Question: Basically I would like to get an effect like this shown in the picture. The horizontal line on both sides of a TextView. How can I do this?

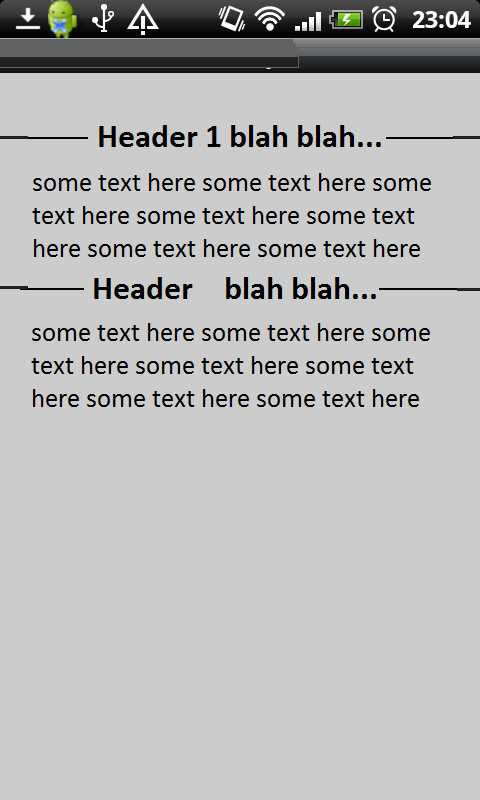
Answer: '''
<View
android:id="@+id/hline1"
android:layout_width="fill_parent"
android:layout_height="5dip"
android:layout_marginBottom="2dp"
android:layout_marginTop="10dp"
android:background="#000000" />
'''
'''
<?xml version="1.0" encoding="utf-8"?>
<RelativeLayout xmlns:android="http://schemas.android.com/apk/res/android"
android:layout_width="match_parent"
android:layout_height="match_parent"
android:background="#FFFFF0"
android:orientation="vertical" >
<View
android:id="@+id/hline1"
android:layout_width="fill_parent"
android:layout_height="5dip"
android:layout_marginBottom="2dp"
android:layout_marginTop="10dp"
android:layout_toLeftOf="@+id/header1"
android:background="#000000" />
<TextView
android:id="@+id/header1"
android:layout_width="wrap_content"
android:layout_height="wrap_content"
android:layout_centerHorizontal="true"
android:text=" Header "
android:textColor="#000000"
android:textSize="20dp"
android:textStyle="bold" />
<View
android:id="@+id/hline2"
android:layout_width="fill_parent"
android:layout_height="5dip"
android:layout_marginTop="10dp"
android:layout_toRightOf="@+id/header1"
android:background="#000000" />
<TextView
android:id="@+id/textView1"
android:layout_width="wrap_content"
android:layout_height="wrap_content"
android:layout_below="@+id/header1"
android:layout_centerHorizontal="true"
android:layout_marginTop="5dp"
android:text="Some Text Goes to here..........................."
android:textColor="#000000" />
</RelativeLayout>
'''